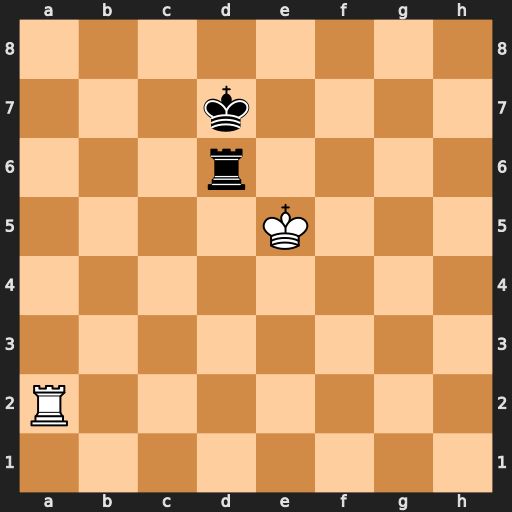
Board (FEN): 8/3k4/3r4/4K3/8/8/R7/8
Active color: w
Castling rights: -
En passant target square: -
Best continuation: Ra7+ Kc6 Ra6+ Kc5 Rxd6